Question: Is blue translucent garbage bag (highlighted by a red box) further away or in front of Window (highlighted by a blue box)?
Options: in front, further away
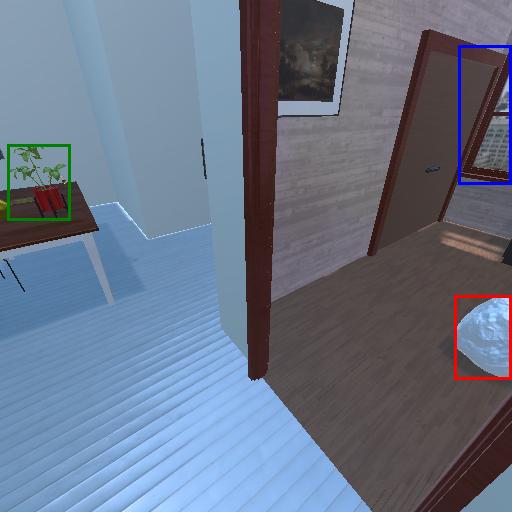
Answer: in front